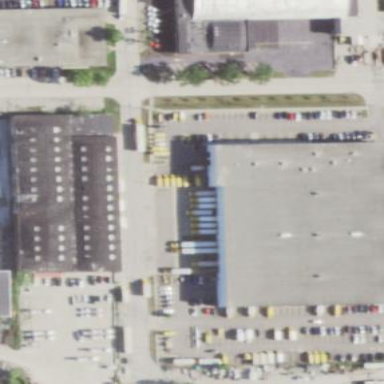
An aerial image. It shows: Industrial building serving as post depot.